Question: When I create a new project selecting all defaults for a new project in Android Studio .2.5 it is now giving
following feedback
'''
Frameworks detected: Android framework is detected in the project Configure
'''
The Configure is clickable and shows a popup with manifest file. Even after that the project is not creating correctly. Heres a screenshot

Now getting following errors
'''
10:19:50 PM IllegalStateException: @NotNull method com/android/tools/idea/rendering/ManifestInfo.getActivityThemes must not return null: @NotNull method com/android/tools/idea/rendering/ManifestInfo.getActivityThemes must not return null
10:20:39 PM IllegalStateException: update failed for ActionGroup: null (Theme to render layout with)[null]: @NotNull method com/android/tools/idea/rendering/ManifestInfo.getActivityThemes must not return null
10:20:46 PM IllegalStateException: update failed for ActionGroup: null (Theme to render layout with)[null]: @NotNull method com/android/tools/idea/rendering/ManifestInfo.getActivityThemes must not return null
10:22:11 PM IllegalStateException: update failed for ActionGroup: null (Theme to render layout with)[null]: @NotNull method com/android/tools/idea/rendering/ManifestInfo.getActivityThemes must not return null
10:22:23 PM IllegalStateException: update failed for ActionGroup: null (Theme to render layout with)[null]: @NotNull method com/android/tools/idea/rendering/ManifestInfo.getActivityThemes must not return null
10:22:30 PM IllegalStateException: update failed for ActionGroup: null (Theme to render layout with)[null]: @NotNull method com/android/tools/idea/rendering/ManifestInfo.getActivityThemes must not return null
10:22:43 PM IllegalStateException: update failed for ActionGroup: null (Theme to render layout with)[null]: @NotNull method com/android/tools/idea/rendering/ManifestInfo.getActivityThemes must not return null
10:22:45 PM IllegalStateException: update failed for ActionGroup: null (Theme to render layout with)[null]: @NotNull method com/android/tools/idea/rendering/ManifestInfo.getActivityThemes must not return null
10:22:47 PM IllegalStateException: update failed for ActionGroup: null (Theme to render layout with)[null]: @NotNull method com/android/tools/idea/rendering/ManifestInfo.getActivityThemes must not return null
10:23:07 PM IllegalStateException: update failed for ActionGroup: null (Theme to render layout with)[null]: @NotNull method com/android/tools/idea/rendering/ManifestInfo.getActivityThemes must not return null
10:23:09 PM IllegalStateException: update failed for ActionGroup: null (Theme to render layout with)[null]: @NotNull method com/android/tools/idea/rendering/ManifestInfo.getActivityThemes must not return null
10:23:12 PM IllegalStateException: update failed for ActionGroup: null (Theme to render layout with)[null]: @NotNull method com/android/tools/idea/rendering/ManifestInfo.getActivityThemes must not return null
10:23:13 PM IllegalStateException: update failed for ActionGroup: null (Theme to render layout with)[null]: @NotNull method com/android/tools/idea/rendering/ManifestInfo.getActivityThemes must not return null
'''
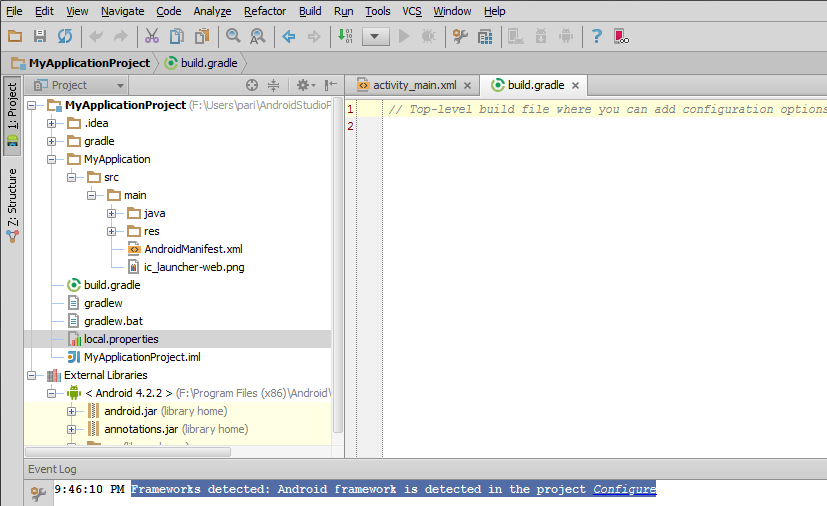
Answer: When installing newer versions from SDK Manager I did not select "Android Support Repository". Now after installing it the projects are getting created normally.